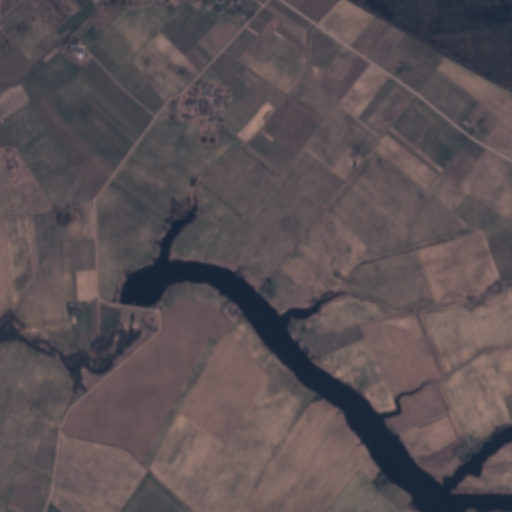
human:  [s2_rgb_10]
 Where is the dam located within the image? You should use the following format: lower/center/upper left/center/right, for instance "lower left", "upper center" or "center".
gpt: The dam is located in the center left of the image.
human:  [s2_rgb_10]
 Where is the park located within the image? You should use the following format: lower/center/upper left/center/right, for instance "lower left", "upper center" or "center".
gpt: The park is located in the lower left of the image.
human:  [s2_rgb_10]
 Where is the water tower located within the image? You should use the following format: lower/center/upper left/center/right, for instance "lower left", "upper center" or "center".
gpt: The water tower is located in the upper center of the image.
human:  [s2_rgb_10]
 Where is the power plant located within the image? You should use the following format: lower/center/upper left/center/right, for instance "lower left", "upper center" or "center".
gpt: There is no power plant in the image.